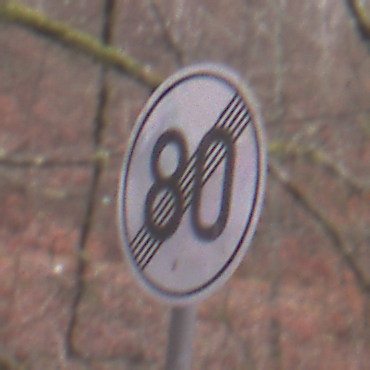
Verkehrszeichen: EndeGeschwindigkeit80
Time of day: Midday
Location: Outdoor (Nature)
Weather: Overcast
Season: Autumn
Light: Natural